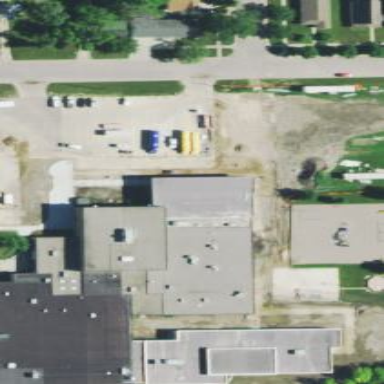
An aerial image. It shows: School building.